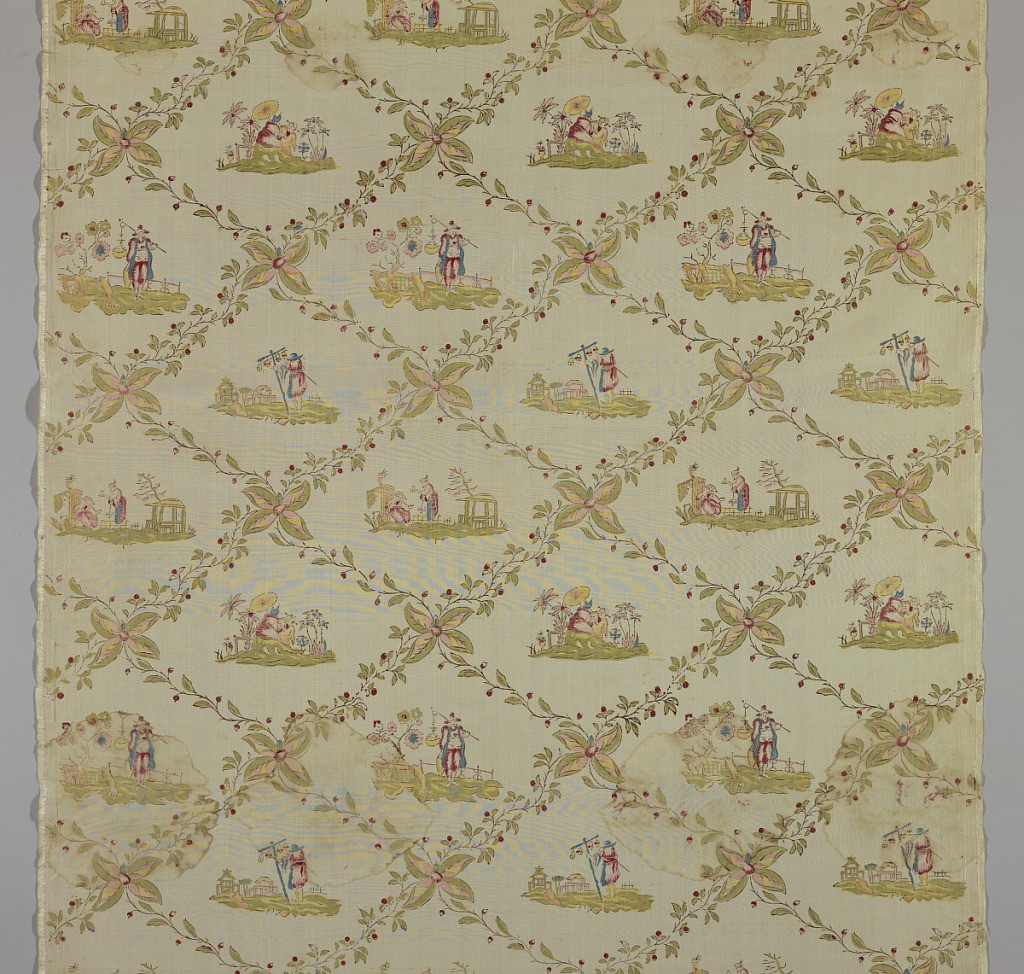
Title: Textile
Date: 1750–99
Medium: silk Technique: painted and block printed printed on plain weave
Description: Fine ivory (probably originally white) silk plain cloth ground with large lozenges formed by diagonally crossing lines of small green vine with red berries. Large four-petal blossom at each intersection of diagonals. Four different small-scale scenes in center of lozenges. Each has landscape background with figures in traditional Chinese costume. Both selvages present.